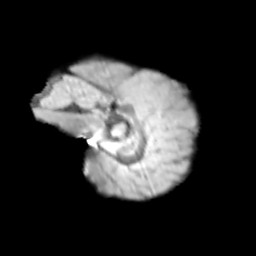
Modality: T2w
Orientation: sagittal
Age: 11
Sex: male
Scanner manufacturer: siemens
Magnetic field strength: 3 T
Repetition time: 3.8 s
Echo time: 0.07 s